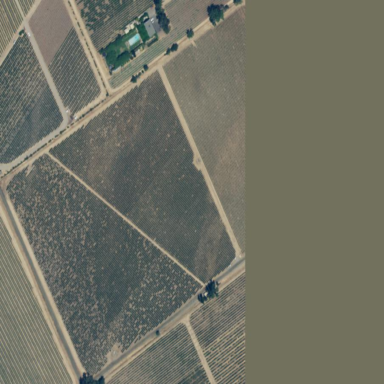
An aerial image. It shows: Vineyard where grapes are grown.